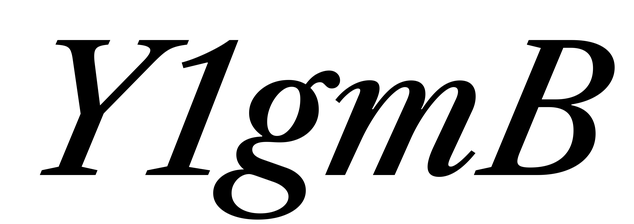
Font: LibreCaslonText-Italic_Medium_Italic